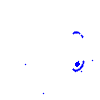
Particle: electron